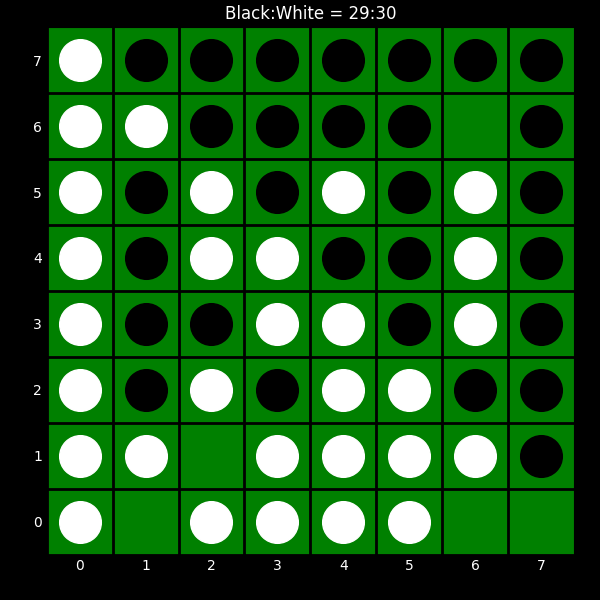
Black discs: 29
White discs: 30